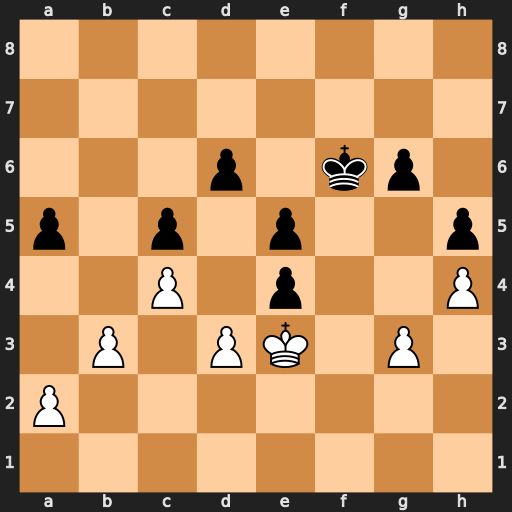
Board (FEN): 8/8/3p1kp1/p1p1p2p/2P1p2P/1P1PK1P1/P7/8
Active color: w
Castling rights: -
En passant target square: -
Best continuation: Kxe4 Ke6 a3 Ke7 Kd5 Kd7 a4 Ke7 Kc6